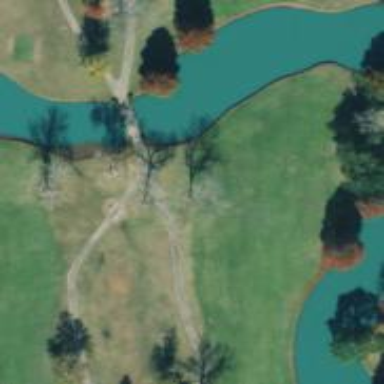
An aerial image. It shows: Bridge over path used as golf cartpath.